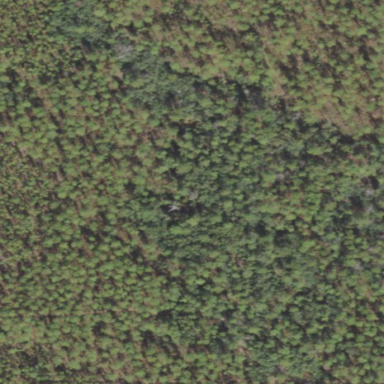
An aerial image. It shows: Woodland with needle-leaved trees.